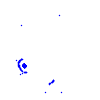
Particle: pion